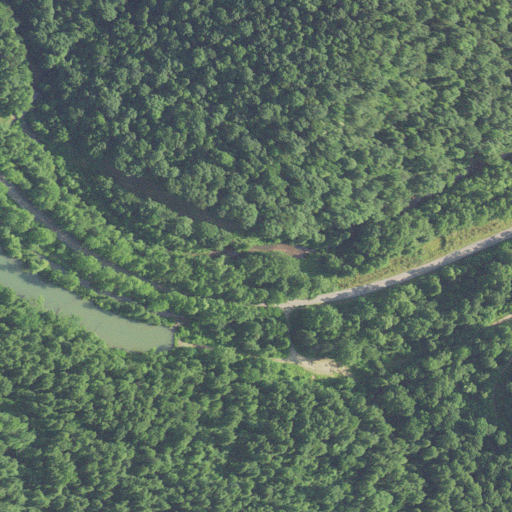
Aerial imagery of valley in West Virginia named Fallrock Hollow containing deciduous forest, low intensity development, open water, grassland, medium intensity development, and open development